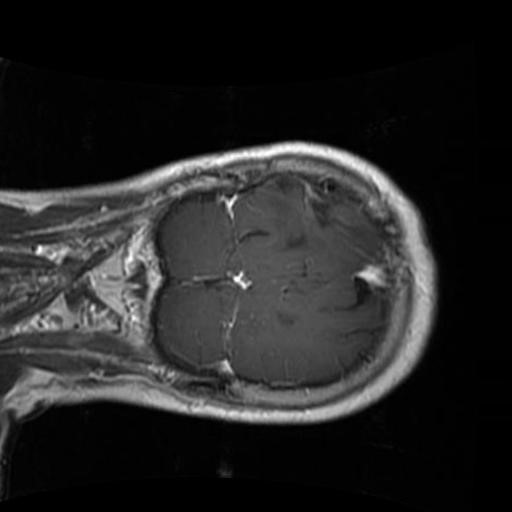
Label: brain_glioma